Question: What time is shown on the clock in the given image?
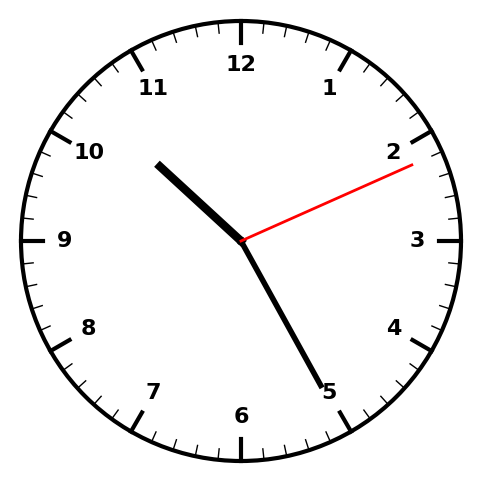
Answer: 10:25:11